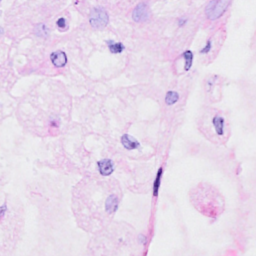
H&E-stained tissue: Breast